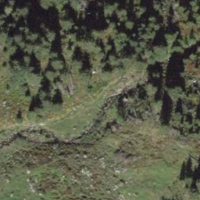
EUNIS habitat code: 44
Species observed at this site:
Papilio machaon
Arnica montana
Melitaea diamina
Fabriciana niobe
Lophophanes cristatus
Erebia pharte
Boloria titania
Vaccinium vitis-idaea
Cupido minimus
Cyaniris semiargus
Turdus viscivorus
Aglais urticae
Falco tinnunculus